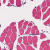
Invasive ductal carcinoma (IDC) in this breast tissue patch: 0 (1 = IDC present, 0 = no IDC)